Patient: sex F, age 67
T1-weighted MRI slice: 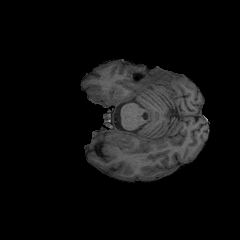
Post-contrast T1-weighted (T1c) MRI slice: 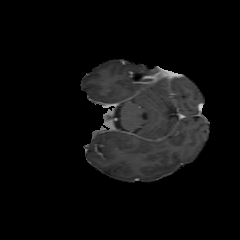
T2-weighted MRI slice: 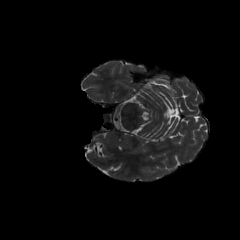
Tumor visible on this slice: no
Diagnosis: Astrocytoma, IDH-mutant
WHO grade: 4